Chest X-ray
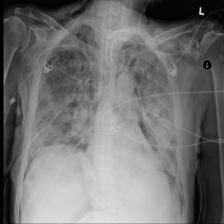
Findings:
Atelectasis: negative
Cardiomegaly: negative
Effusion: negative
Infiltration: positive
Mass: negative
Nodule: negative
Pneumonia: negative
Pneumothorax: negative
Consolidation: negative
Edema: negative
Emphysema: negative
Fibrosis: negative
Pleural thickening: negative
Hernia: negative